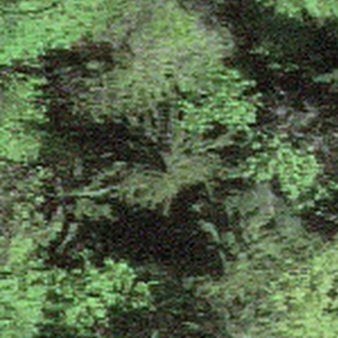
Label: other